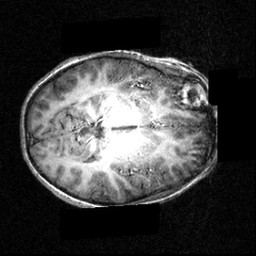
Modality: T1w
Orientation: axial
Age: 16
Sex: female
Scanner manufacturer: siemens
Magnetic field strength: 3.951 T
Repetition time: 1.5 s
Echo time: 0.00335 s